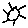
Label: sun